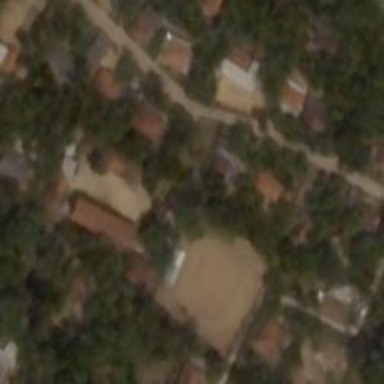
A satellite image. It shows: School.